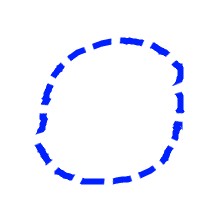
Shape: circle